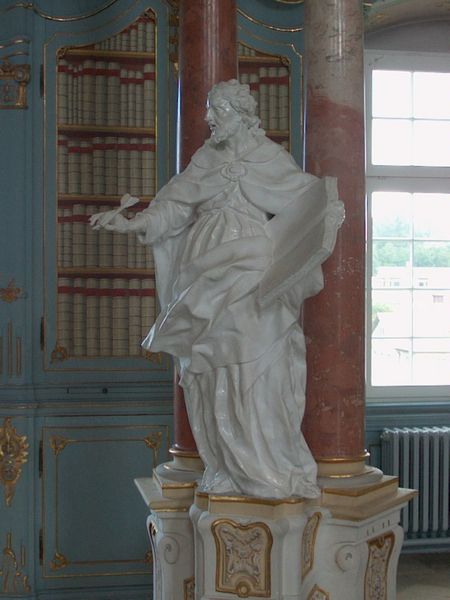
Titel: Figuren im Bibliothekssaal von Bad Schussenried
Künstler: Fidelis Sporer
Standort: Bad Schussenried, St. Magnus und Maria (EU - D - BW)
Schlagwörter: blau, feder, hand, mann, umhang, weiß, fenster, glas, marmor, raum, säule, säulen, rot, bart, regal, barock, falten, sockel, stein, figur, gold, haare, stehend, innen, brosche, locken, skulptur, statue, bücher, schrank, stuck, foto, buch, bücherregal, seiten, eiss, bibliothek, gelehrter, glastür, heizung, wurf, pfeil, bücherschrank, schreibfeder, stuckmarmor, kalk, werfen, dart